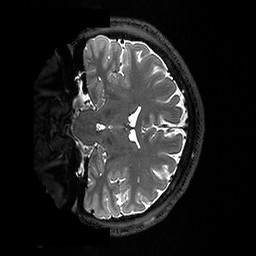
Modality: T2w
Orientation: coronal
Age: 22
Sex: male
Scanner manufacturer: ge
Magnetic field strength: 3 T
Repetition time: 3.202 s
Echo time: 0.06663 s